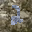
Label: 2